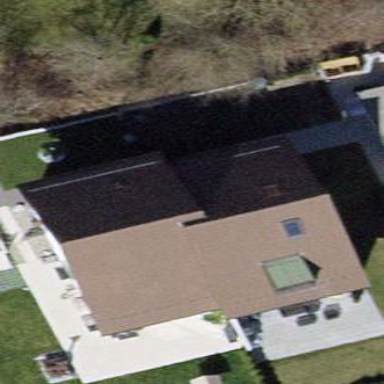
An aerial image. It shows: Semi-detached house with gabled roof.